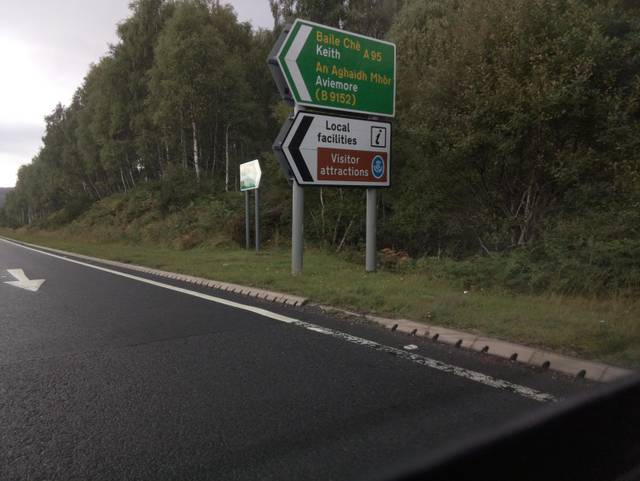
Region: United Kingdom
Coordinates: 57.215, -3.824